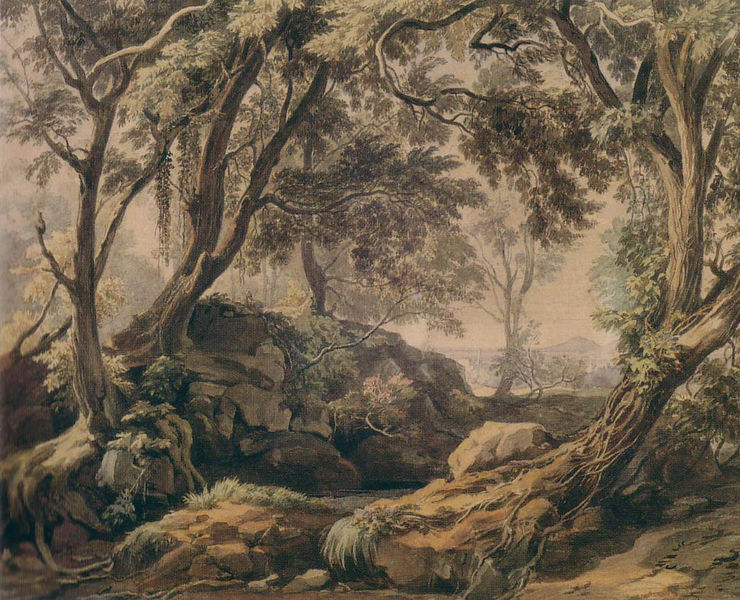
Titel: Waldlandschaft mit Blick auf Olevano und den Monte Cavo
Künstler: Johann Wilhelm Schirmer
Standort: Karlsruhe
Institution: Staatliche Kunsthalle Karlsruhe
Schlagwörter: baum, berg, blau, blätter, dunkel, felsen, gemälde, gestein, himmel, laub, schatten, wasser, bäume, gelb, grün, landschaft, sand, teich, äste, braun, grau, kreide, licht, schwarz, türkis, zeichnung, blick, gras, haus, rasen, weg, wiese, beige, malerei, alt, stein, steine, bild, öl, baumstamm, erde, ferne, gräser, halme, horizont, hügel, natur, stamm, strauch, zweige, büsche, pfad, sonne, sträucher, boden, pflanze, pflanzen, wald, ranken, stilleben, studie, berge, fels, gebirge, dunst, farbe, grafik, graphik, grisaille, romantik, stämme, wurzel, ödnis, moos, lichtung, bleistift, grasbüschel, öffnung, unterholz, wurzeln, efeu, verschlungen, geäst, brauntöne, dickicht, rinde, tonig, laubbäume, urwald, wildnis, eiche, fernblick, knorrig, lianen, büschel, brocken, grüntöne, eichen, flechte, hohlweg, waldweg, wurzelwerk, schlingen, oliven, quelle, forst, baumwurzel, stämmer, urlandschaft, fad, unwegsam, grassoden, landschschaft, wuzel, soden, urtümlich, wurzelballen